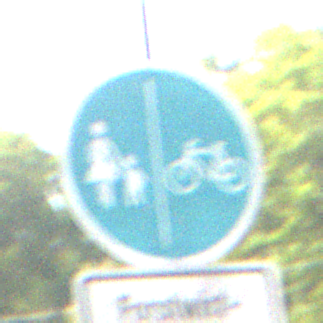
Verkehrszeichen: GetrennterRadUndGehwegRadwegRechts
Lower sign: BesondereFahrzeugeUndTransportgueter7
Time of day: MorningAfternoon
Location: Outdoor (Suburban)
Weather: Clear
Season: NotSpecified
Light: Natural